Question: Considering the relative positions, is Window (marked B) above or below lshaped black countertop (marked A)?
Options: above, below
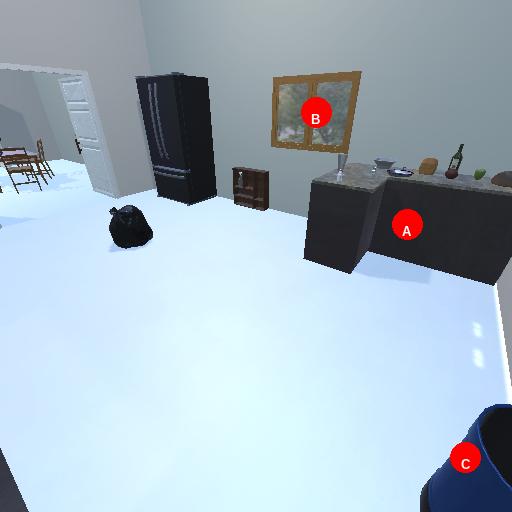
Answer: above